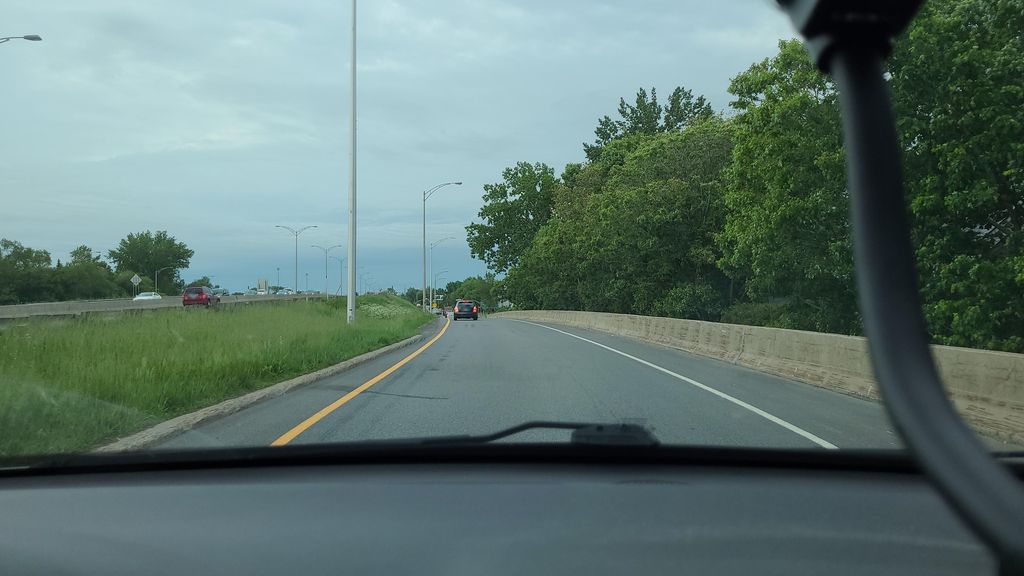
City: montreal